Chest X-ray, PA view. Patient: 28 years old, sex M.
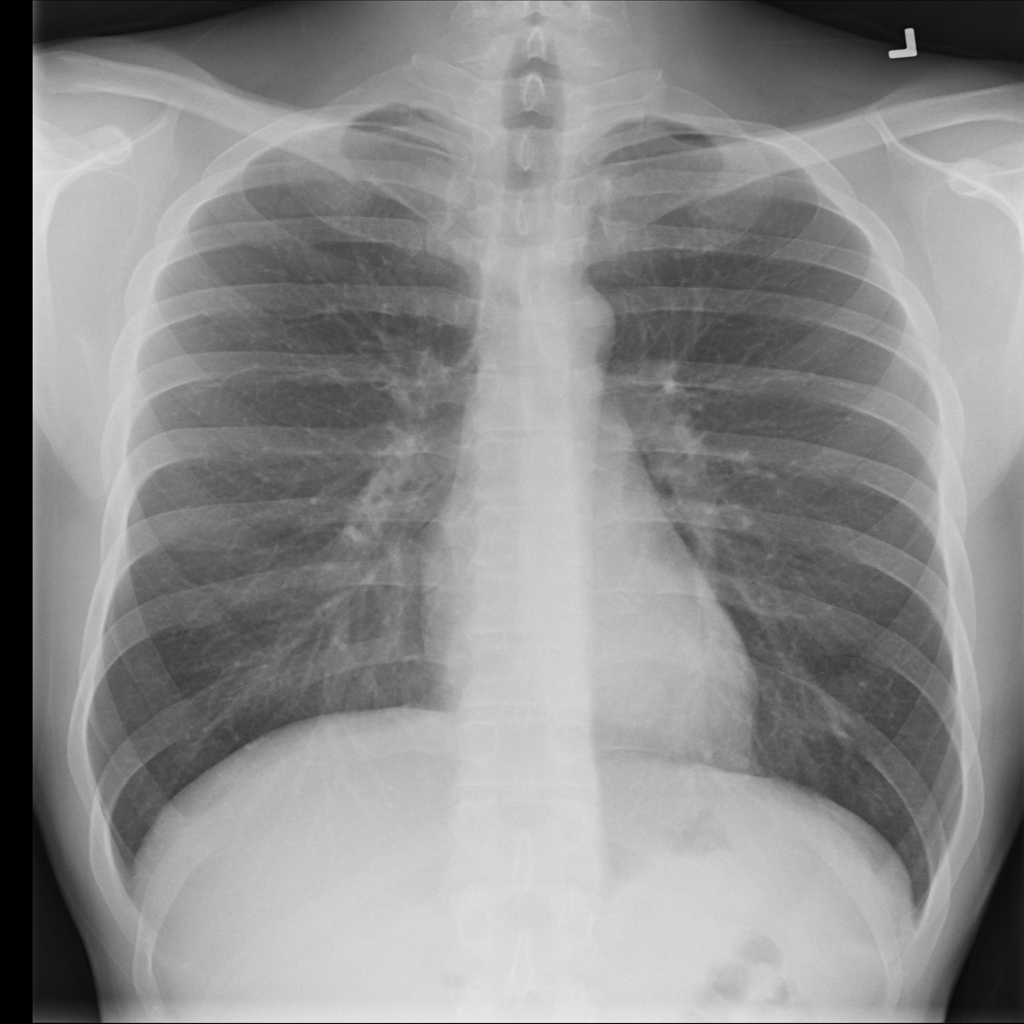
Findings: No Finding